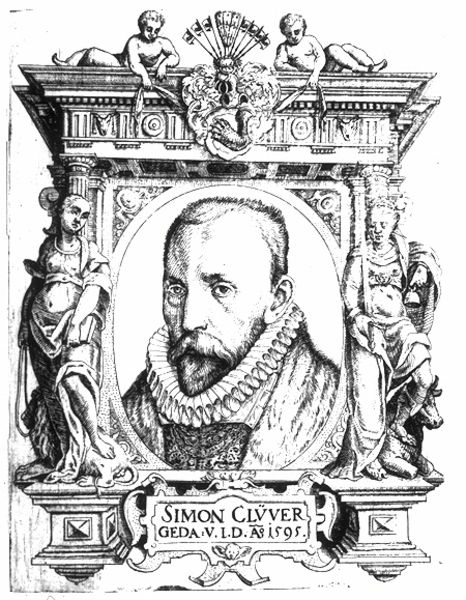
Titel: Bildnis des Simon Clüver
Künstler: Lorenz Strauch
Institution: (Seriendruck)
Schlagwörter: mann, nackt, frauen, frau, ohr, säule, säulen, ornament, bart, kragen, rahmen, niederlande, portrait, porträt, spiegel, adel, engel, schrift, fahnen, grafik, graphik, ernst, inschrift, dekor, junge, name, schild, druck, druckgraphik, stich, niederländisch, spitzbart, altar, buchdruck, wappen, statuen, putten, ornamentik, triumpfbogen, seriendruck, simon, architekturelemente, rahmne, wagenradkragen, 1595, simon clüver, satuen, clüver, pütten, simopn, cluver